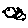
Label: bird